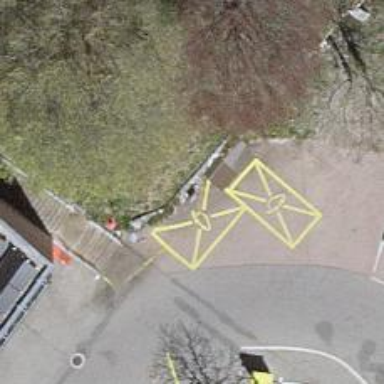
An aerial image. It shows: Charging station.